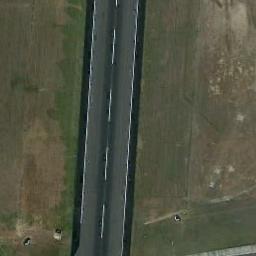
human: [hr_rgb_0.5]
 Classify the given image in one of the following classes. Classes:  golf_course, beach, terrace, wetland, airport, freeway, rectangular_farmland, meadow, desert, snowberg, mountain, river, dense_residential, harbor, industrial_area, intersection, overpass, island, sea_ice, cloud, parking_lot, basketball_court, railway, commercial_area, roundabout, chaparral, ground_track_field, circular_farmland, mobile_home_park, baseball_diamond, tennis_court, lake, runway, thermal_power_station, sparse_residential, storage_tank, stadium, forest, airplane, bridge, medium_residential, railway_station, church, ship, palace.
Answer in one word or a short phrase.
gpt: runway